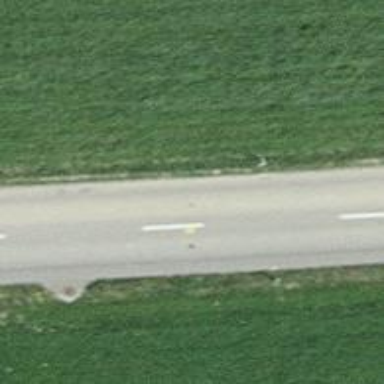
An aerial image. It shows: Asphalt road classified as tertiary.